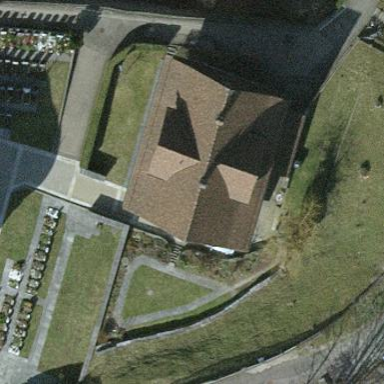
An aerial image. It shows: Detached building.